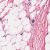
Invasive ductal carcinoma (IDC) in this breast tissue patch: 1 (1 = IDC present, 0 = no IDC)